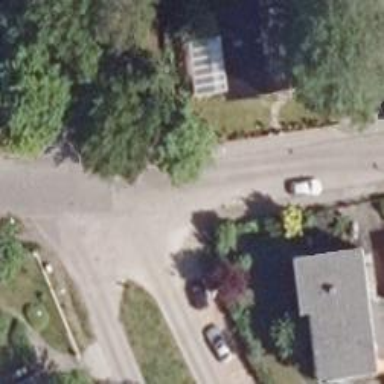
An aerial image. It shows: Residential road.